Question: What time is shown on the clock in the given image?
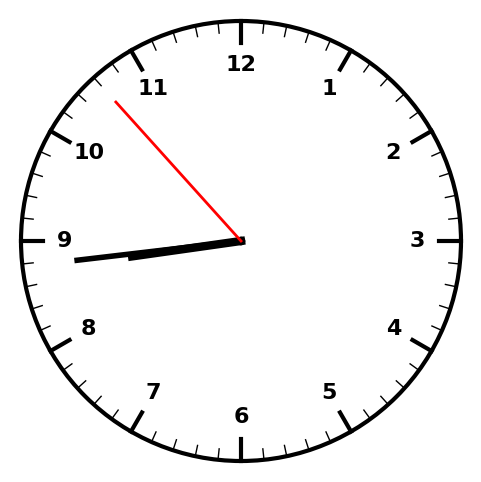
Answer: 08:43:53